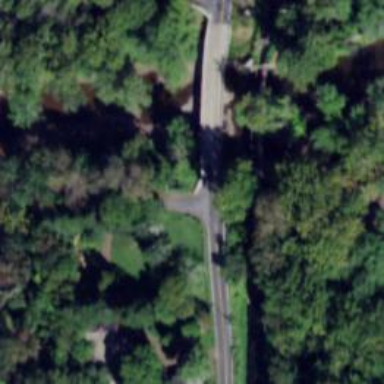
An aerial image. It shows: Aqueduct bridge over canal.